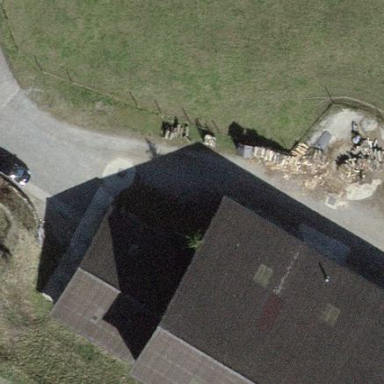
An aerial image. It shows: Farm auxiliary building.